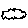
Label: cloud